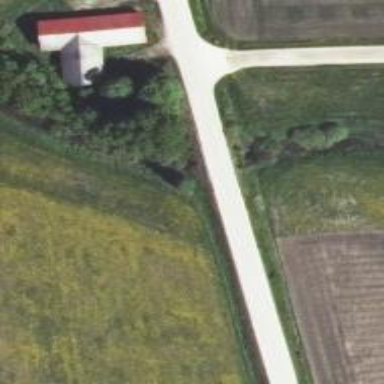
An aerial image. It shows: Culvert tunnel.